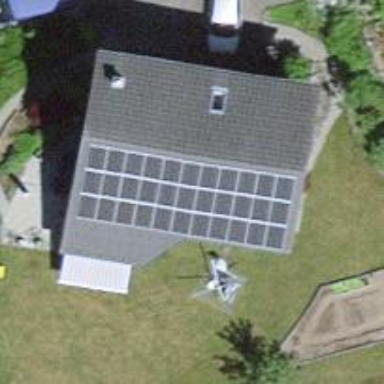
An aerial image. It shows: Solar power generator using photovoltaic panels.